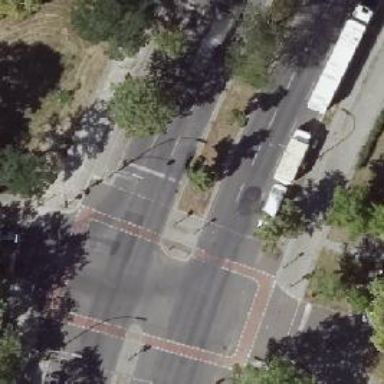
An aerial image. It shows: Road crossing with traffic signals.